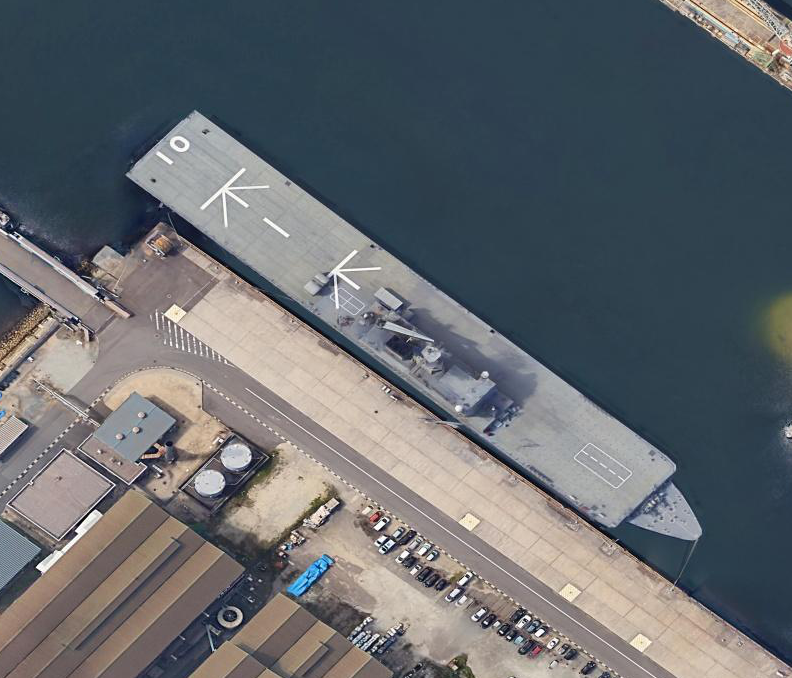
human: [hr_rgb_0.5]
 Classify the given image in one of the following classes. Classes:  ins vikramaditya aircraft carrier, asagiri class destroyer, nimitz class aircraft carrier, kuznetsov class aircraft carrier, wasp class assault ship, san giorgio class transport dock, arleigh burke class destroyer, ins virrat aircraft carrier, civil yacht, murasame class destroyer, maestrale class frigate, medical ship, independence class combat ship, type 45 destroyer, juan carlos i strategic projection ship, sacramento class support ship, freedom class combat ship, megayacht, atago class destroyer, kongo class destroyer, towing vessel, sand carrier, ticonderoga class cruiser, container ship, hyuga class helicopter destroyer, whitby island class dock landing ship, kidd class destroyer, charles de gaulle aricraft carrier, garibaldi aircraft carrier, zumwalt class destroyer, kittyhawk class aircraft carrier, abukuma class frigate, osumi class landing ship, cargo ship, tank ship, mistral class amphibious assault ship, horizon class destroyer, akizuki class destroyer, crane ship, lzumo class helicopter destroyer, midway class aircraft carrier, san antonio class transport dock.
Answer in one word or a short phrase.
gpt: Osumi class landing ship